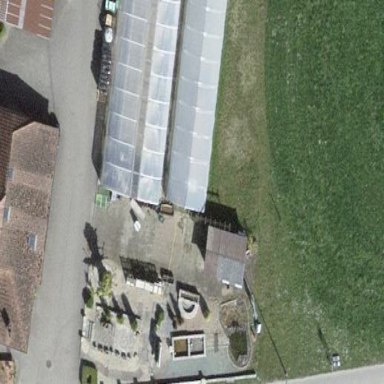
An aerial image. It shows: Greenhouse.